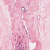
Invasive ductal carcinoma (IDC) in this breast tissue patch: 0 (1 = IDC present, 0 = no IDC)